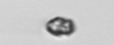
Label: Heterocapsa_rotundata